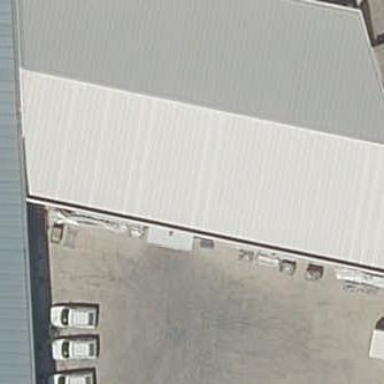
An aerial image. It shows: Industrial building.